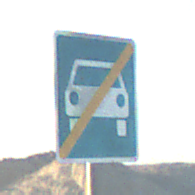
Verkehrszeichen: EndeKraftfahrstrasse
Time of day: SunriseSunset
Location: Outdoor (Beach)
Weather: Clear
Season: NotSpecified
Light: Natural